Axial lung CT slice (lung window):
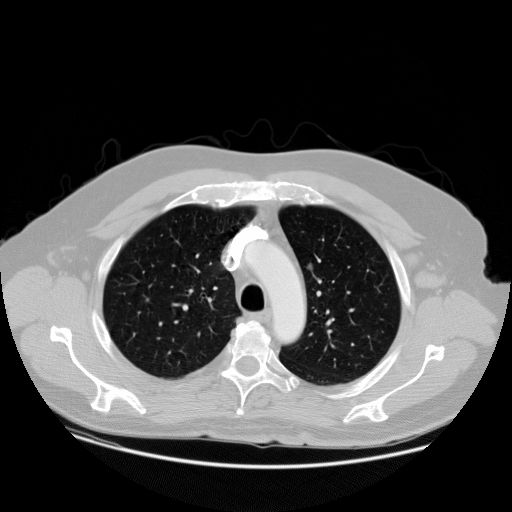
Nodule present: yes
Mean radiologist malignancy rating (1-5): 2.75